Interaction volume radius: 5 \u00c5
Interaction volume height: 10 \u00c5
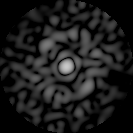
Disorder parameter: 0.8175